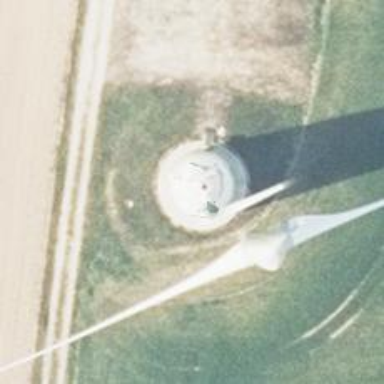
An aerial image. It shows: Wind generator powered by horizontal axis wind turbine.